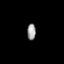
Tissue: prostate
Cell type: T cells
Senescence score: 0.3437
Nuclear area (px): 136
Mean DAPI intensity: 156.919